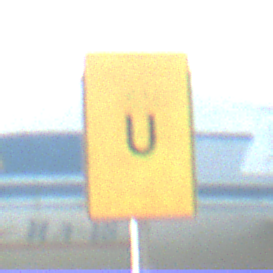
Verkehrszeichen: AnkuendigungOderFortsetzungUmleitungOhnePfeilsymbol
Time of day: SunriseSunset
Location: Outdoor (Special)
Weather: Clear
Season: NotSpecified
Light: Natural